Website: apple
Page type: payment
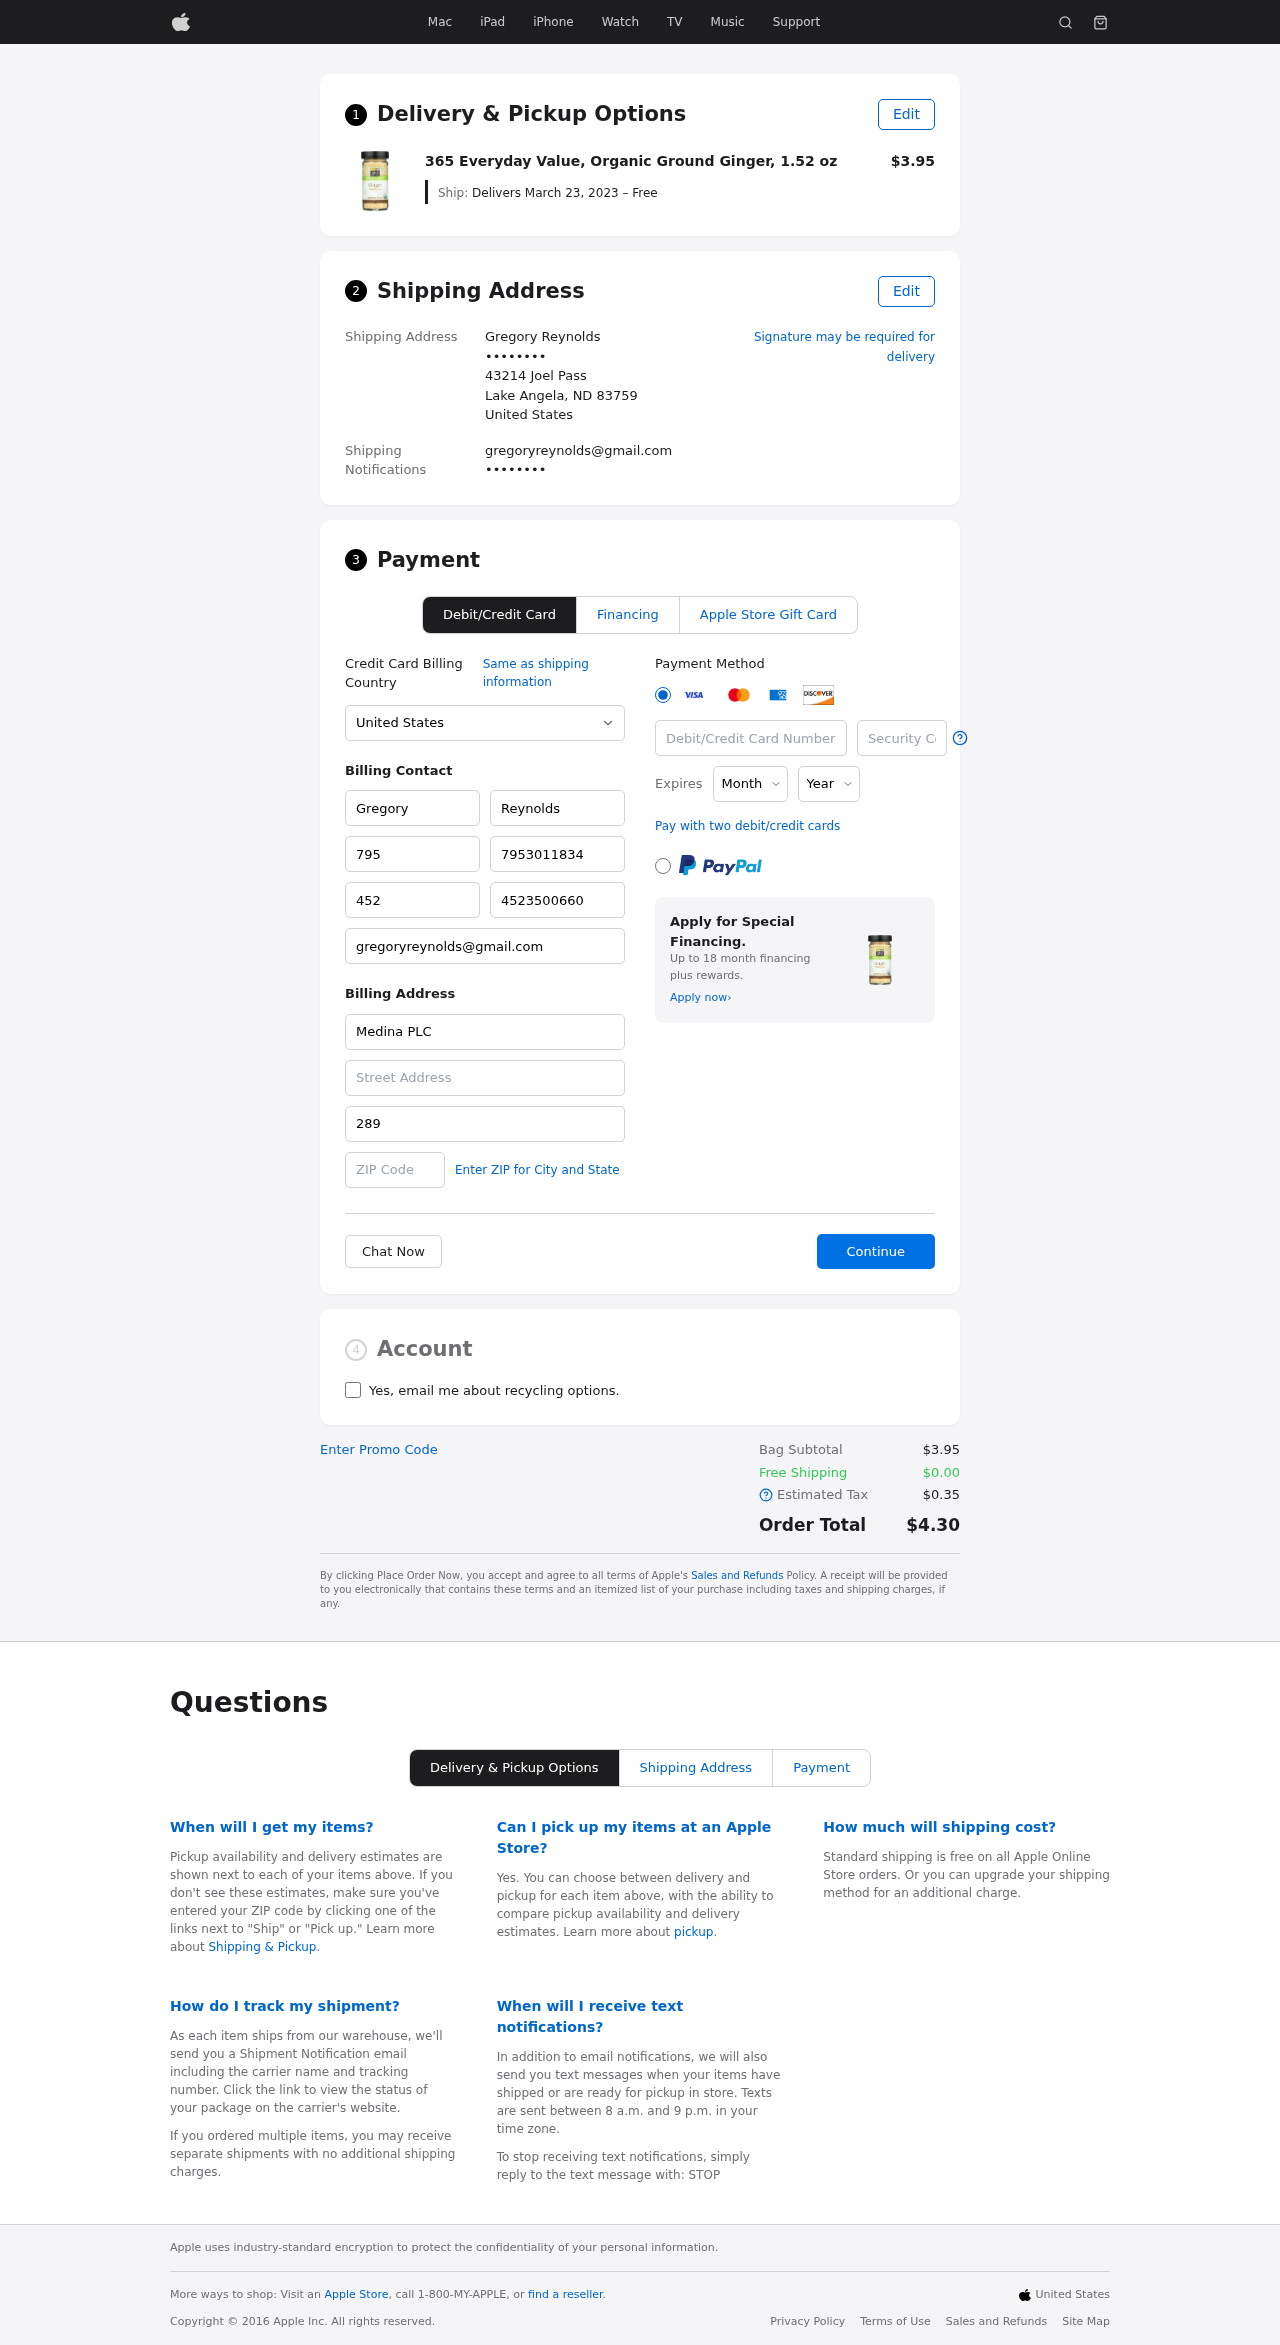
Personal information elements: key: PII_CARD_CVV
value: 356
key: PII_CARD_EXPIRY_MONTH
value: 06
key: PII_CARD_EXPIRY_YEAR
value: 26
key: PII_CARD_NUMBER
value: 4260 3185 5051 6242
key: PII_CITY_STATE_ZIP
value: Lake Angela, ND 83759
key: PII_COMPANY
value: Medina PLC
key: PII_COUNTRY
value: United States
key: PII_EMAIL
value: gregoryreynolds@gmail.com
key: PII_EMAIL2
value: gregoryreynolds@gmail.com
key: PII_FIRSTNAME
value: Gregory
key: PII_FULLNAME
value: Gregory Reynolds
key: PII_LASTNAME
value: Reynolds
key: PII_PHONE3
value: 7953011834
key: PII_PHONE_ALT
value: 4523500660
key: PII_PHONE_ALT_AREA
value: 452
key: PII_PHONE_AREA
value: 795
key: PII_SECURITY_CODE
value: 289
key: PII_STREET
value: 43214 Joel Pass
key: PII_PHONE
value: ••••••••
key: PII_PHONE2
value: ••••••••
Product elements: key: PRODUCT1_NAME
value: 365 Everyday Value, Organic Ground Ginger, 1.52 oz
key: PRODUCT1_PRICE
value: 3.95
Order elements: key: ORDER_DELIVERY_DATE
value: Delivers March 23, 2023 – Free
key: ORDER_SUBTOTAL
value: $3.95
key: ORDER_SHIPPING_COST
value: $0.00
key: ORDER_TAX
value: $0.35
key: ORDER_TOTAL
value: $4.30